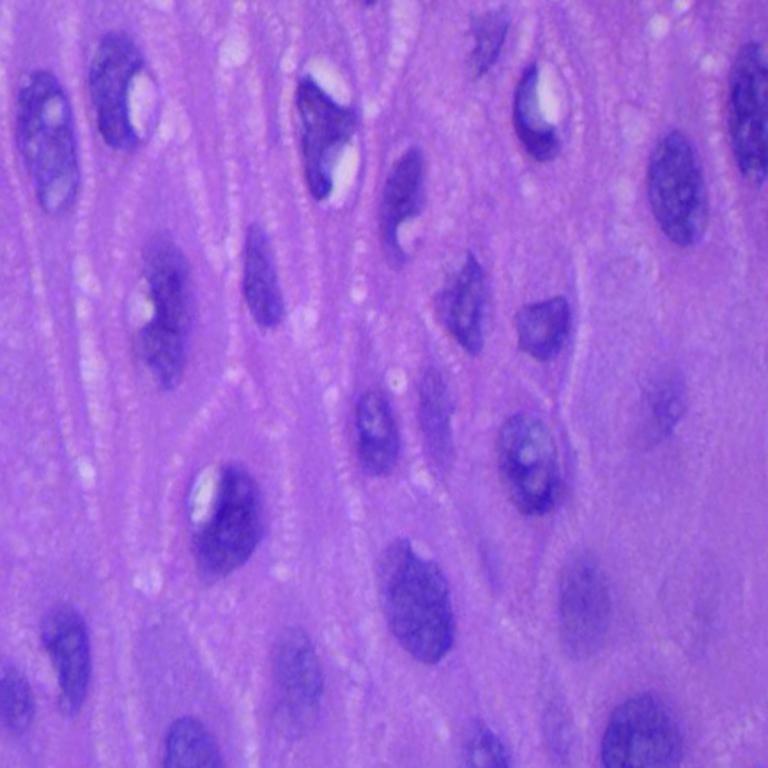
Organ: lung
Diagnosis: squamous carcinomas